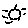
Label: sun